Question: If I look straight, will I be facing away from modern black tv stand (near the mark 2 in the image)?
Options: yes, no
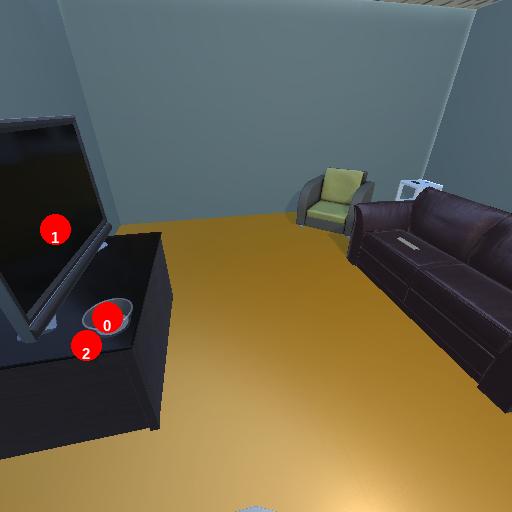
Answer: yes